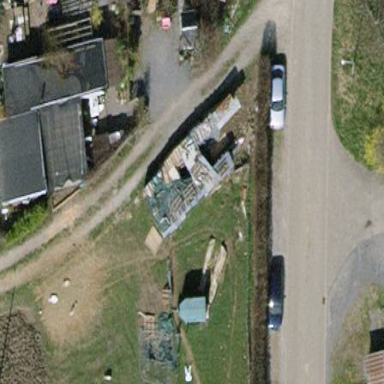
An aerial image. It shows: Shed building.